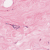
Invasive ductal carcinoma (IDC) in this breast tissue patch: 0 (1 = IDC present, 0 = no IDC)